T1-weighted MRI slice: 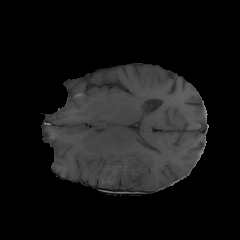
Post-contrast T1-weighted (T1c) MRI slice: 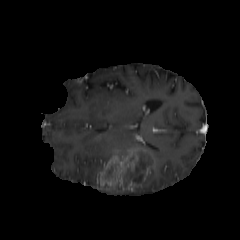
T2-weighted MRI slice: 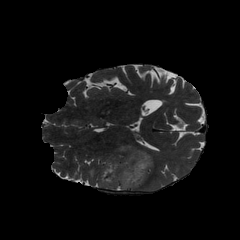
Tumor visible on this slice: yes